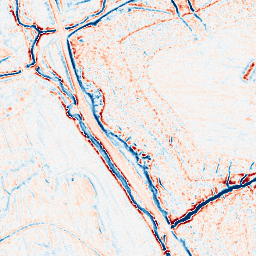
Category: edge_preserving
Decomposition family: bilateral
Decomposition parameters: d: 9
sigma_color: 150
sigma_space: 75
Upsampling method: regularized
Upsampling parameters: scale: 2
lambda_reg: 0.01
Upsampling scale: 2